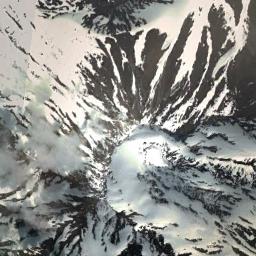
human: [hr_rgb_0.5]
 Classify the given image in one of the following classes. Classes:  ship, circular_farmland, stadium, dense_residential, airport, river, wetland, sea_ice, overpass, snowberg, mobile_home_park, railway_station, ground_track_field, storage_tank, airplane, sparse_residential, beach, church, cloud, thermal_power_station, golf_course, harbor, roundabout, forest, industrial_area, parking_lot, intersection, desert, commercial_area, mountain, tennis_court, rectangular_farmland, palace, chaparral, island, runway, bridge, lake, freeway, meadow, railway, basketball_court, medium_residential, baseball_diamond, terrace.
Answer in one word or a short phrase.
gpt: snowberg